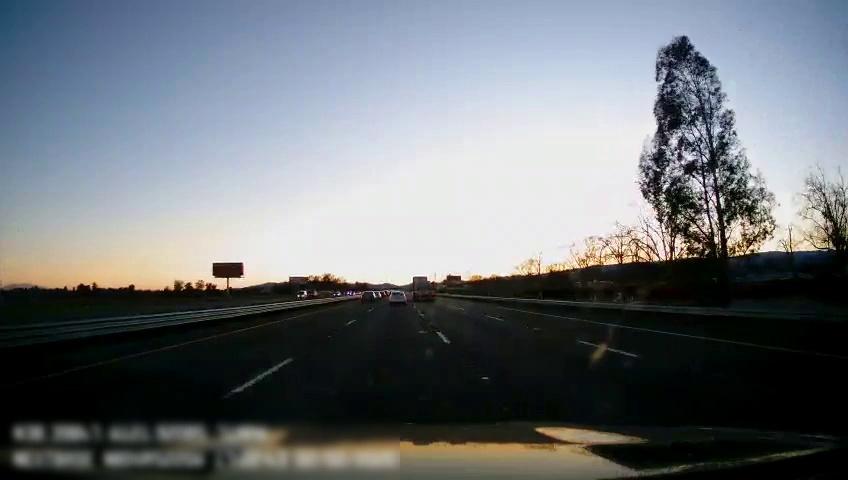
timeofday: Day
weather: Sunny
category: Drivable Space
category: Vehicles | Car
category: Vehicles | Car
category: Vehicles | Truck
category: Lanes | Current Lane
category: Lanes | Current Lane
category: Lanes | Alternate Lane
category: Lanes | Alternate Lane
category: Lanes | Alternate Lane